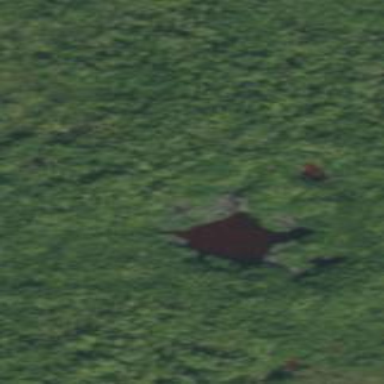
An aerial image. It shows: Pond surrounded by natural water.